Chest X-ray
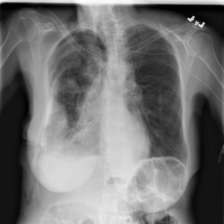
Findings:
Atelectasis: negative
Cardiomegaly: negative
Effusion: negative
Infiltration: negative
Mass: negative
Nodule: negative
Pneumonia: negative
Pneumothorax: negative
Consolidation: negative
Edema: negative
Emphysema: negative
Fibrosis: negative
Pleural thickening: negative
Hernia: negative